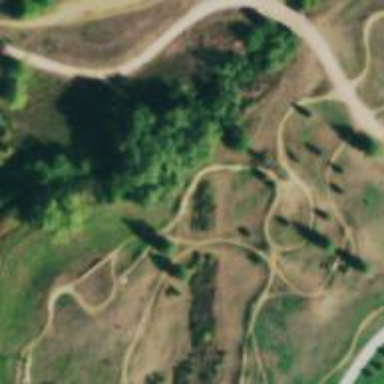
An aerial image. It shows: Cycling track designated as cycleway. It is leisure land for cycling sports.